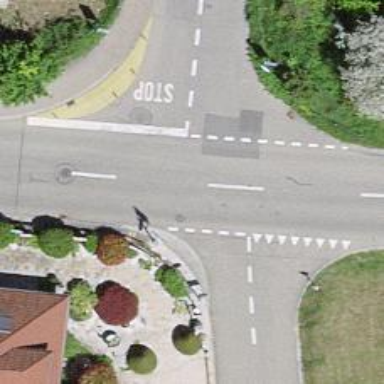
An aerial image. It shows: Road with stop sign.